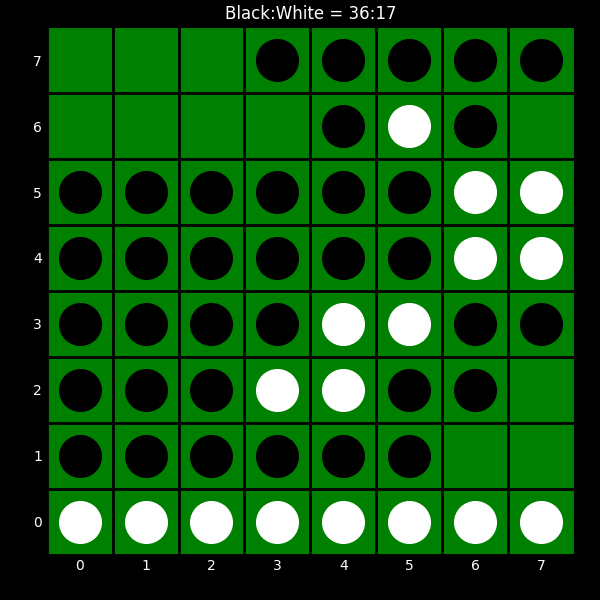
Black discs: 36
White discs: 17